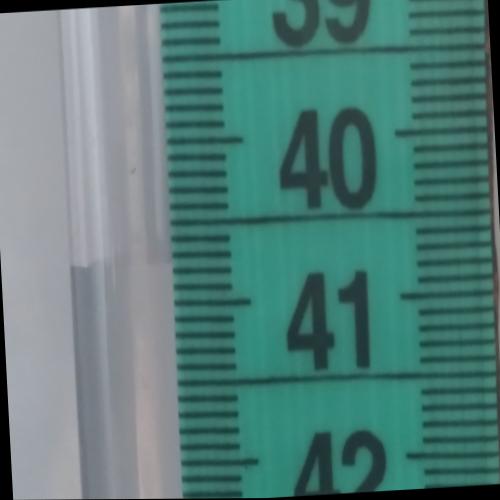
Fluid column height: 40.8 cm